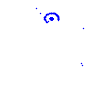
Particle: proton